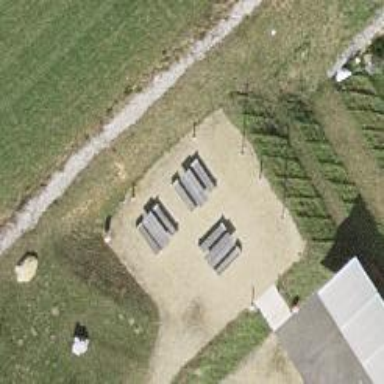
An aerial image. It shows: Picnic table located in leisure land area.